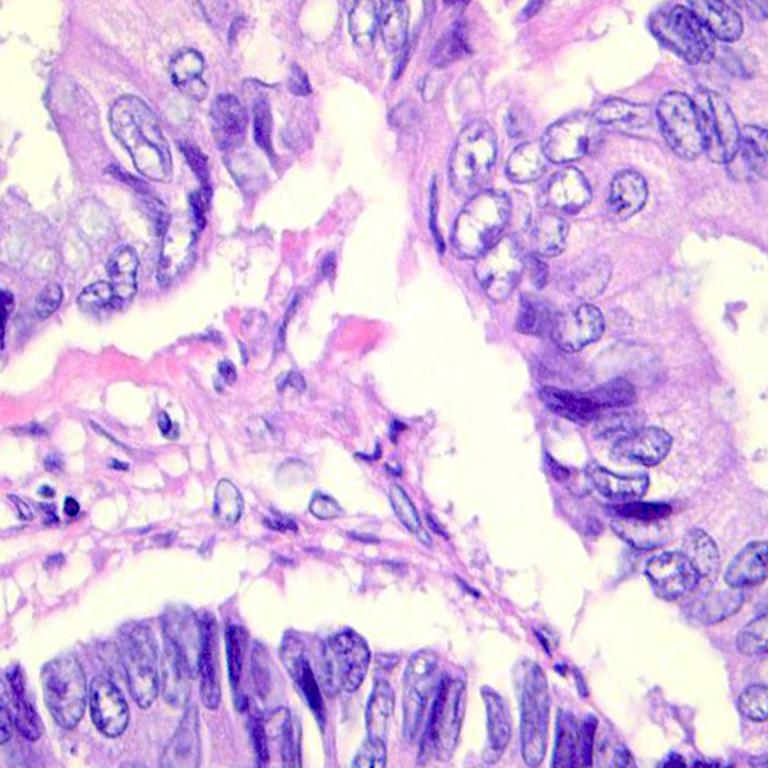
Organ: colon
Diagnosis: adenocarcinomas